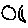
Label: moon